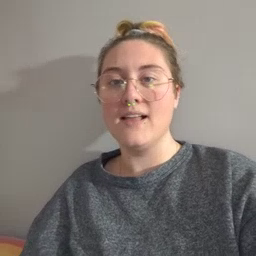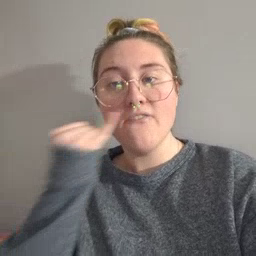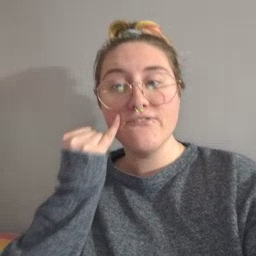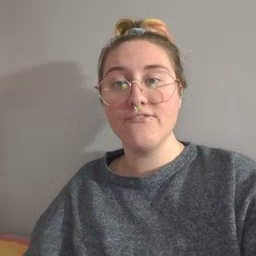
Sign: if